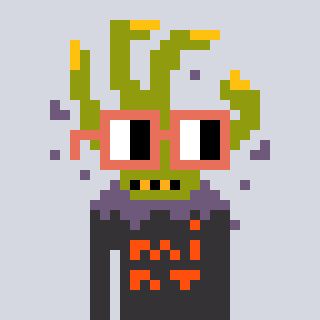
a pixel art character with square orange glasses, a zombie-hand-shaped head and a grayscale-colored body on a cool background